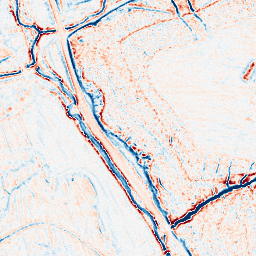
Category: edge_preserving
Decomposition family: bilateral
Decomposition parameters: d: 9
sigma_color: 75
sigma_space: 75
Upsampling method: quartic
Upsampling parameters: scale: 4
Upsampling scale: 4